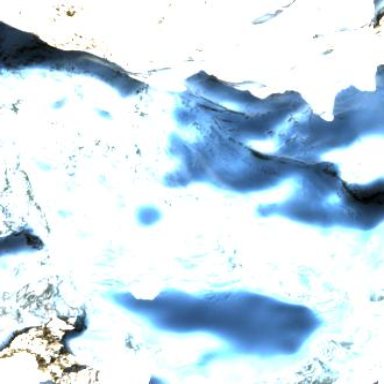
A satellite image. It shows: Stunning view of glacier.